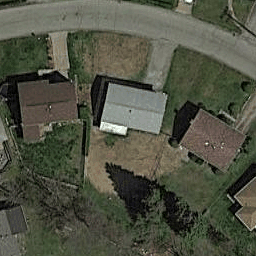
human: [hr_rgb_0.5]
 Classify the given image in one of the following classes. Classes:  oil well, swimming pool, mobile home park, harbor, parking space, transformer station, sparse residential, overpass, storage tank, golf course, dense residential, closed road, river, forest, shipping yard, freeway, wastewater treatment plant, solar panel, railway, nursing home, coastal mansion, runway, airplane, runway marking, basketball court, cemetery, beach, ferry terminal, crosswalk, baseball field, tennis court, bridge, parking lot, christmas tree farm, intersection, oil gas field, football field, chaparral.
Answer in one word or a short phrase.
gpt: sparse residential